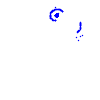
Particle: kaon